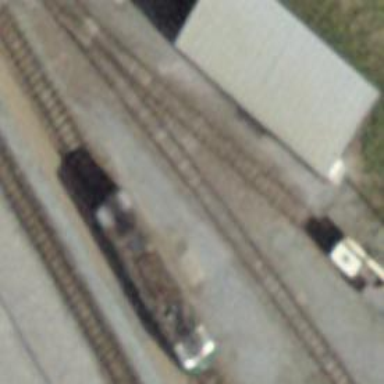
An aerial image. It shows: Abandoned railway with one track.